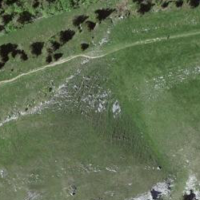
EUNIS habitat code: 23
Species observed at this site:
Campanula glomerata